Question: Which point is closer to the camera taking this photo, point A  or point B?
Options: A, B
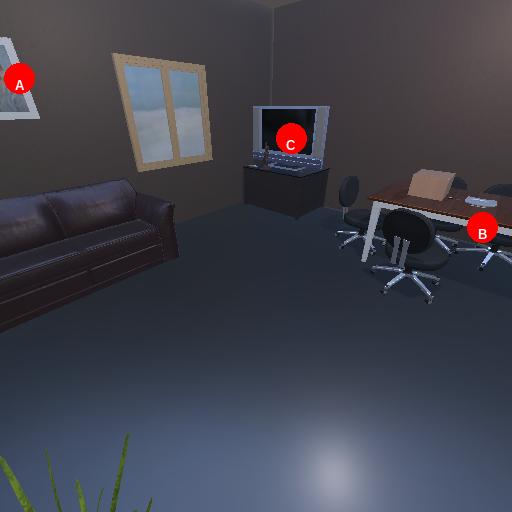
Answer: A